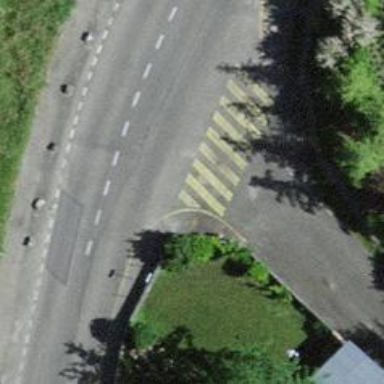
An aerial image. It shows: Zebra crossing on the road.